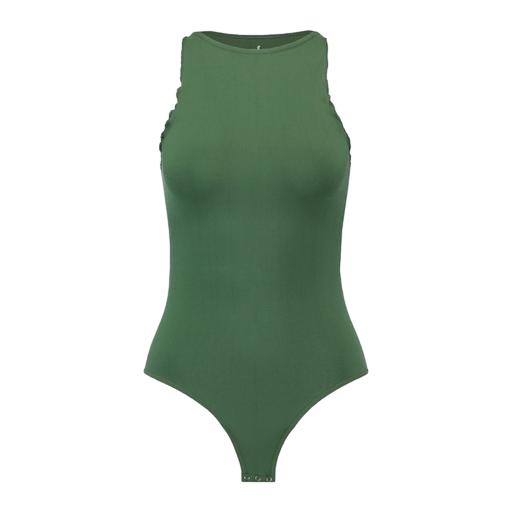
green rib tank, green funnel neck vest, green tank top, white background